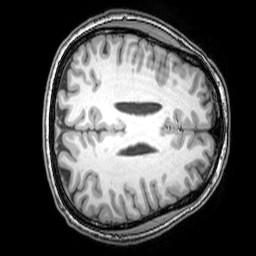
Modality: T1w
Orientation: axial
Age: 26
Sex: male
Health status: healthy
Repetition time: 0.081 s
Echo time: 0.037 s